Question: I have a formula with the following syntax:
'''
=SheetName!E10
'''
and need some way to drag the formula and change just the sheet name as it moves to the right. So the 'E10' part needs to stay the same with the sheet number incrementing as I drag the formula. We have many rows and columns to do and this would definitely speed us up.
Is this possible?
So the result would look like this:
'''
=Sheet1!E10 =Sheet2!E10 =Sheet3!E10
'''
This is the result:

from applying this formula:
'''
=INDIRECT("mo"&COLUMN()+0&"!B4")
'''
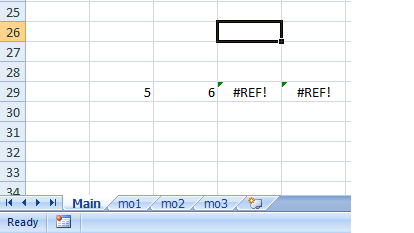
Answer: Please try:
'''
=INDIRECT("Sheet"&COLUMN()+x&"!E10")
'''
where 'x' is the offset to return the appropriate number ( Column()+x ) for wherever you choose to place the formula.
to match subsequent details from the image (where '5' may be in ColumnB) and a comment, perhaps should be:
'''
=INDIRECT("mo"&COLUMN()-1&"!E10")
'''